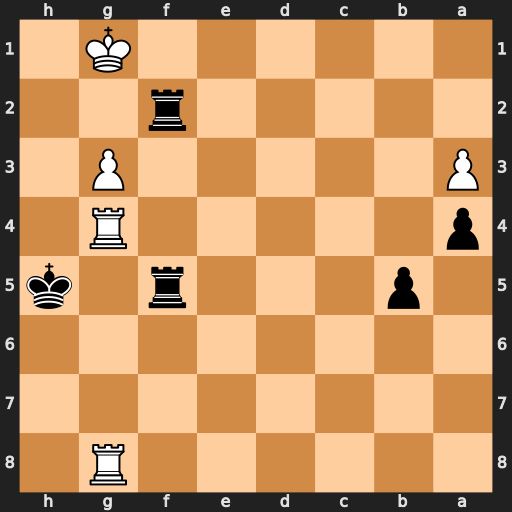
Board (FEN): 6R1/8/8/1p3r1k/p5R1/P5P1/5r2/6K1
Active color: b
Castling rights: -
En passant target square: -
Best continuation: Rf1+ Kh2 R5f2+ Kh3 Rh1#